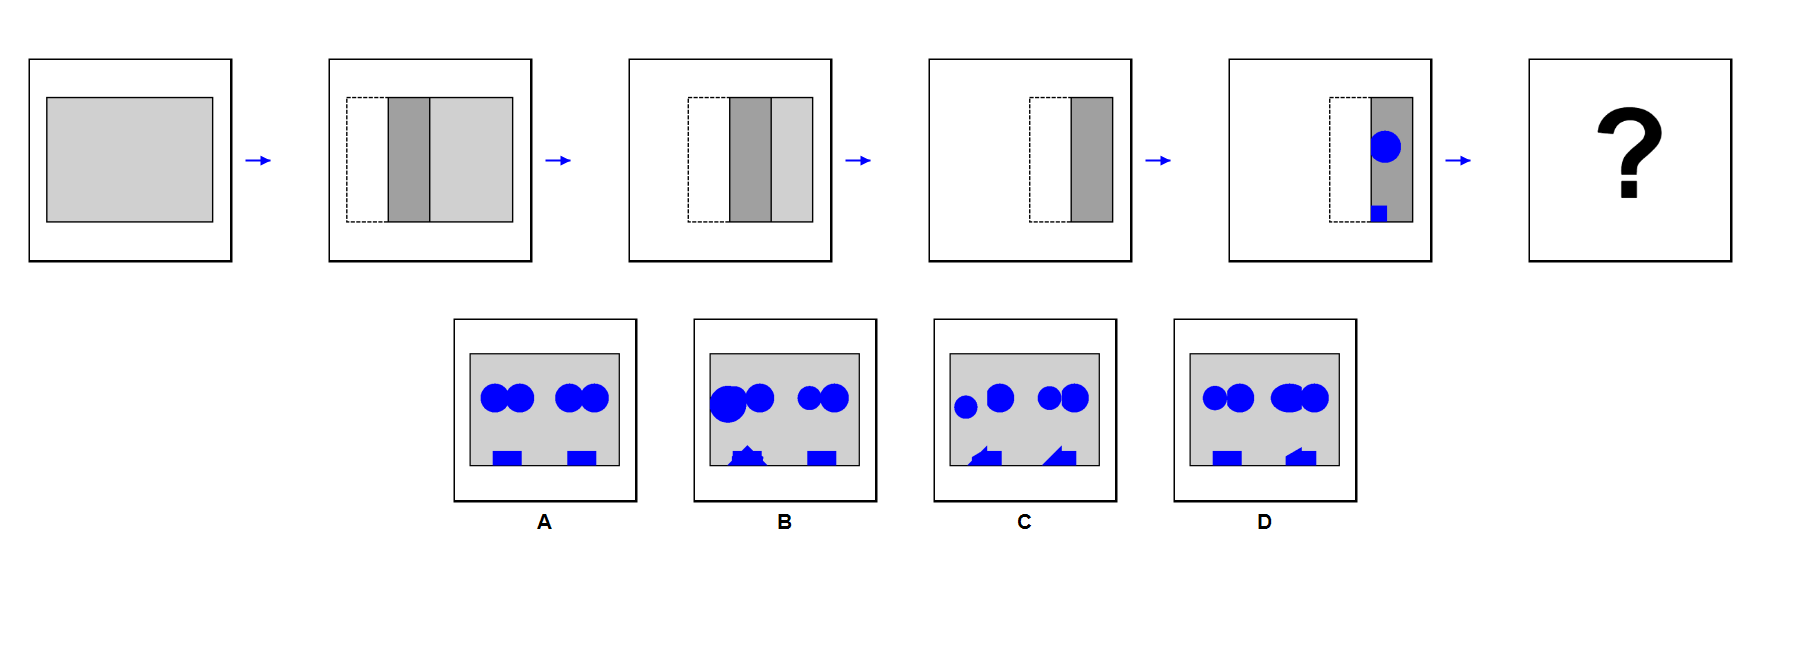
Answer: A